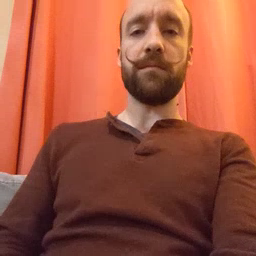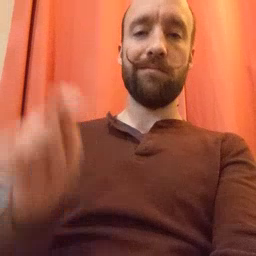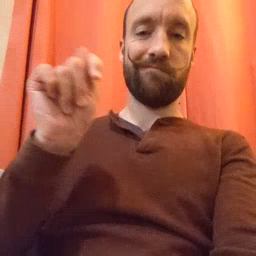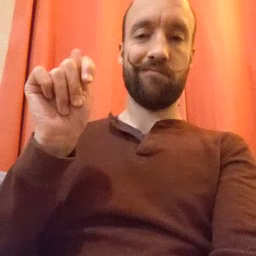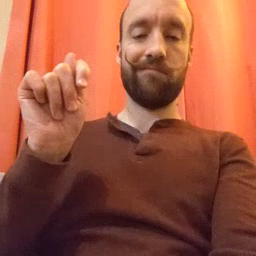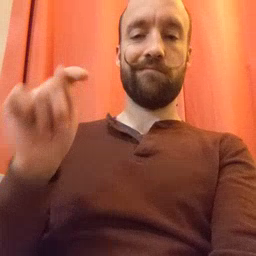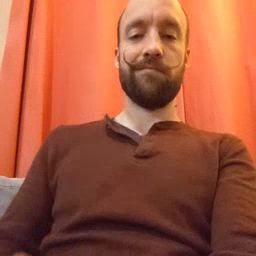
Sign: potty